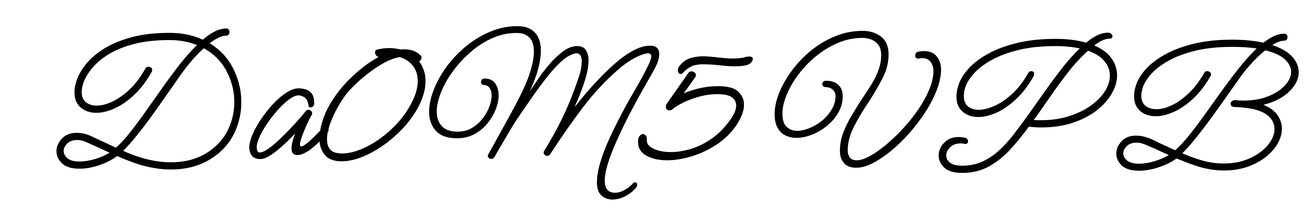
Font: MeowScript-Regular